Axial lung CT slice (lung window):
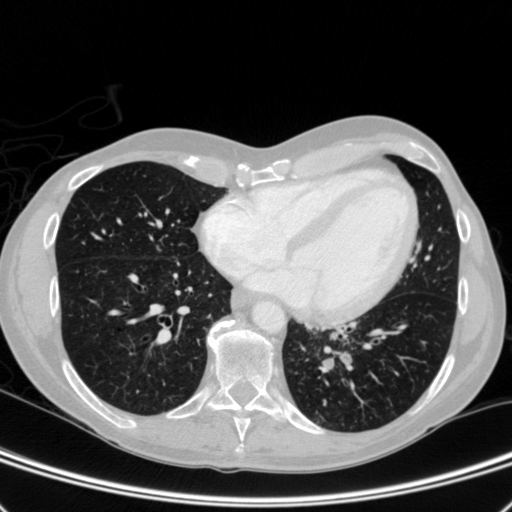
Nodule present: no